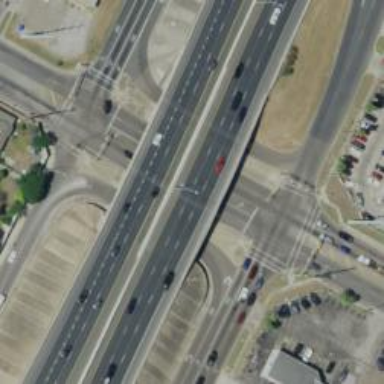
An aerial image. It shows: Secondary link road with asphalt surface.